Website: crate-barrel
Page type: address-validator
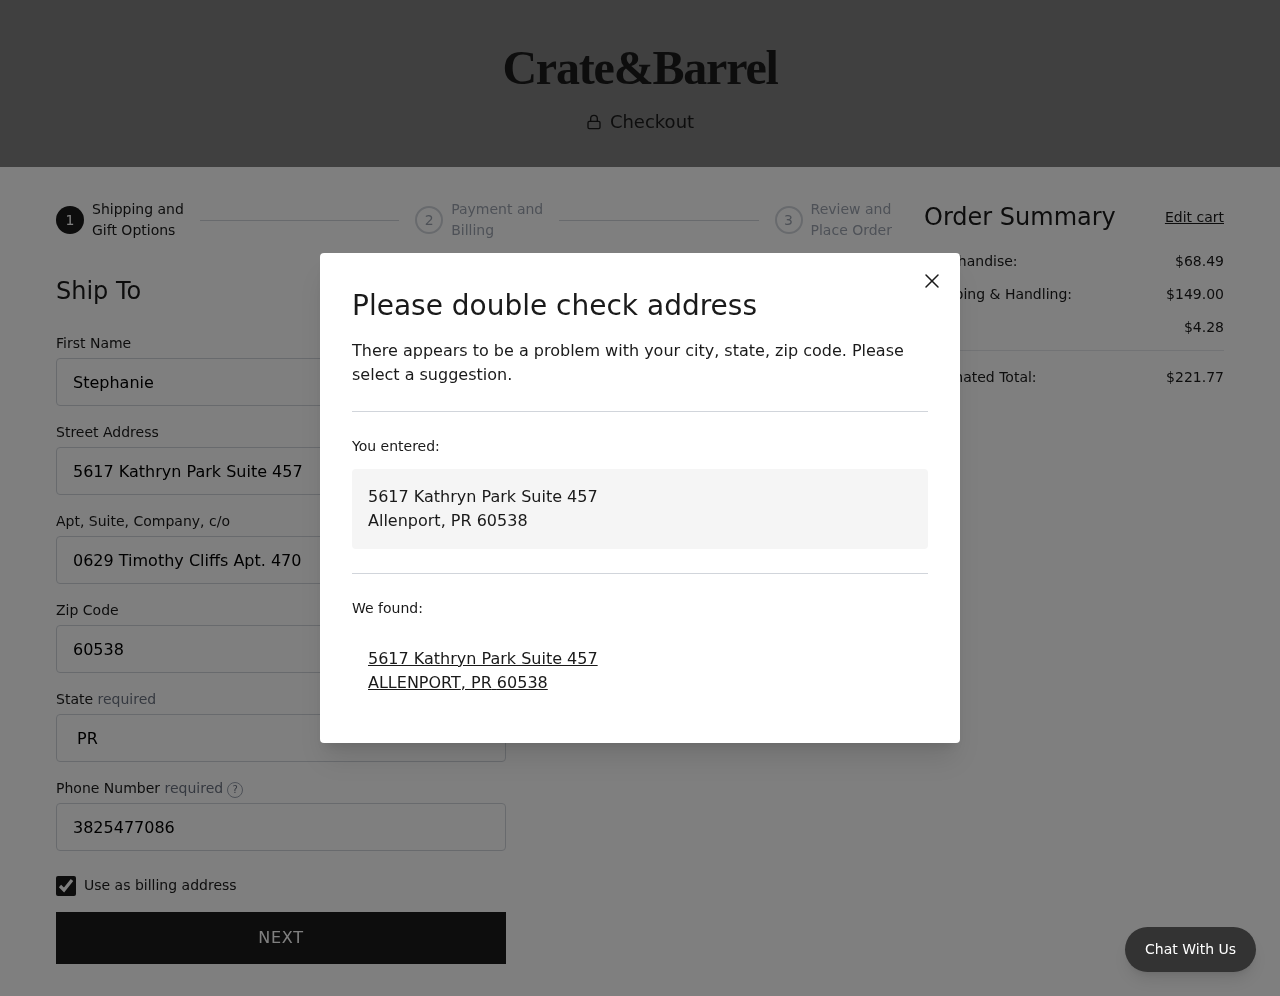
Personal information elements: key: PII_CITY
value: Allenport
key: PII_CITY
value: ALLENPORT
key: PII_FIRSTNAME
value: Stephanie
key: PII_PHONE
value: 3825477086
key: PII_POSTCODE
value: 60538
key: PII_STATE
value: PR
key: PII_STATE_ABBR
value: PR
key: PII_STREET
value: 5617 Kathryn Park Suite 457
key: PII_STREET2
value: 0629 Timothy Cliffs Apt. 470
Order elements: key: ORDER_SUBTOTAL
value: $68.49
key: ORDER_SHIPPING_COST
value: $149.00
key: ORDER_TAX
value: $4.28
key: ORDER_TOTAL
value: $221.77